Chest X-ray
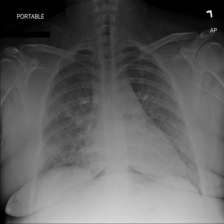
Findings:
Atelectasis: negative
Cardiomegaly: negative
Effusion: negative
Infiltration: negative
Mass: negative
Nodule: negative
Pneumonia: negative
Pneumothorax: negative
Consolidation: negative
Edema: negative
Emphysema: negative
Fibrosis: negative
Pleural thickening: negative
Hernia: negative